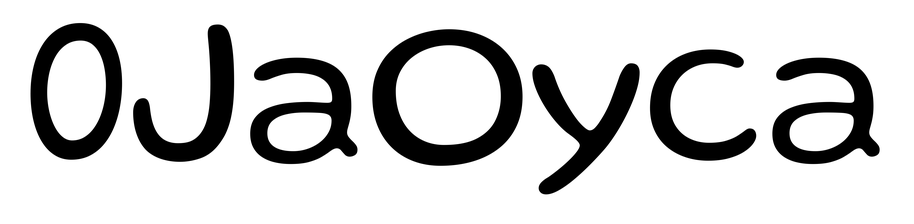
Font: Gluten_Light